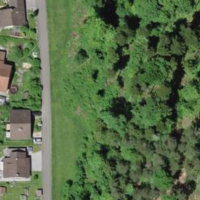
EUNIS habitat code: 44
Species observed at this site:
Veronica filiformis
Symphoricarpos albus